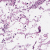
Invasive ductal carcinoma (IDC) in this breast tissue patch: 0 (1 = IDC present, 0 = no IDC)